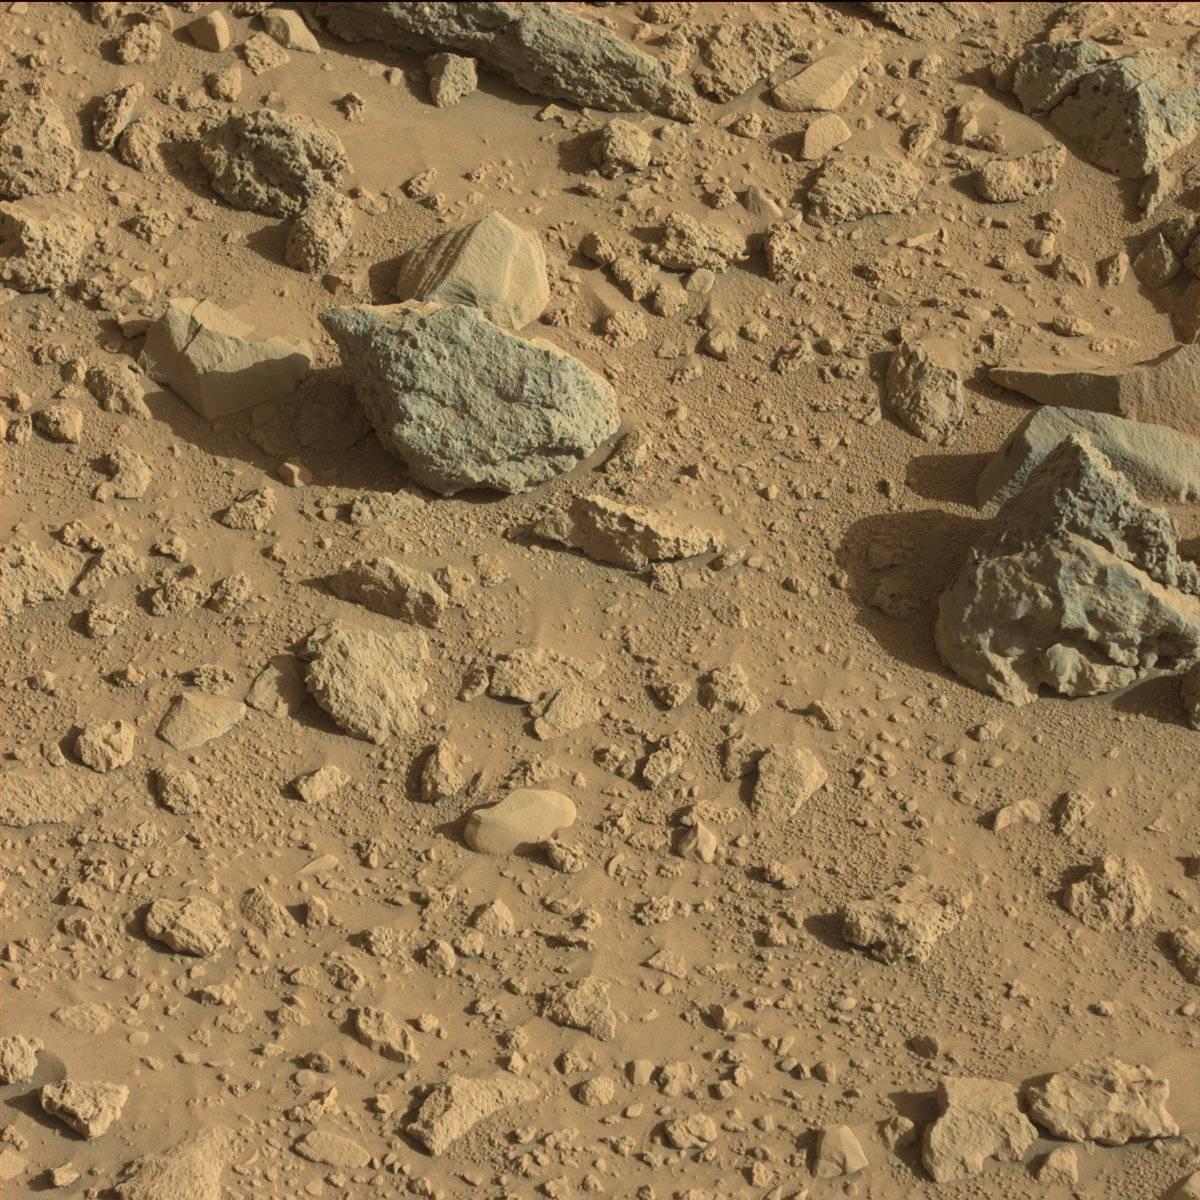
Terrain classes present: Bedrock, Rock, Sand / Soil